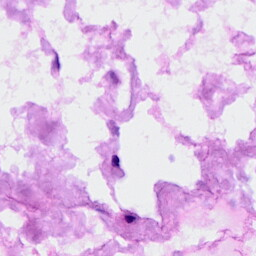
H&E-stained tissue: Ovarian